Field crop: tomato
Growth stage: 2
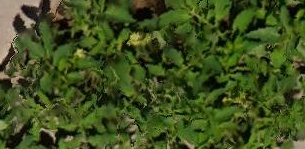
Species: tomato